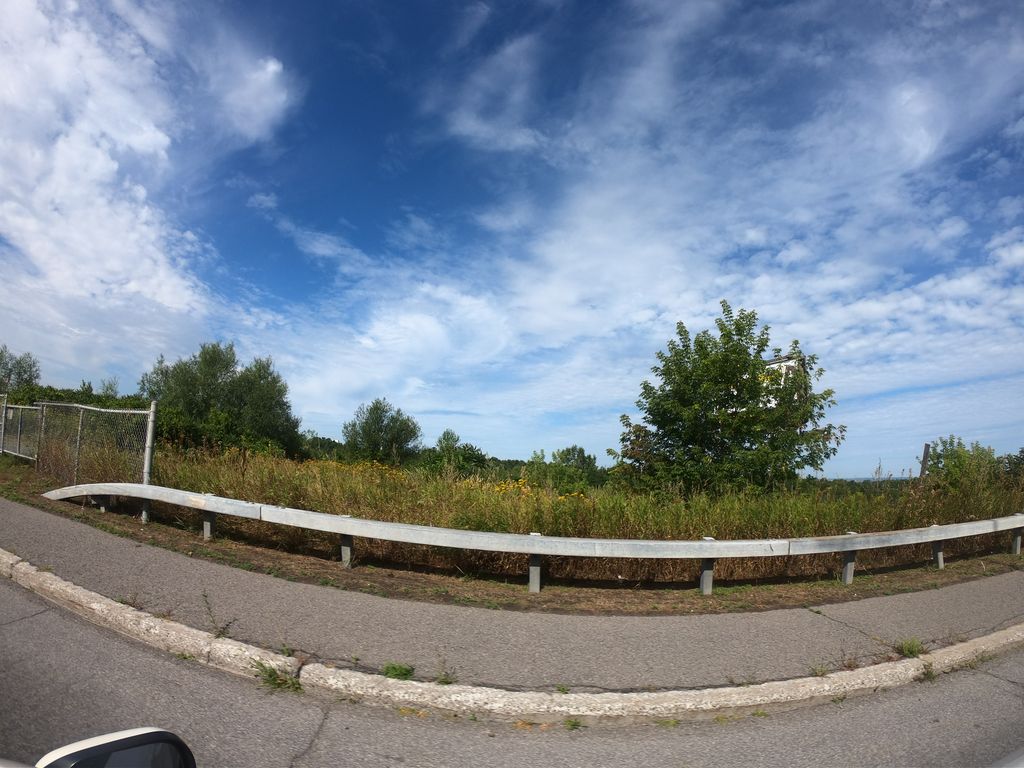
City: ottawa-gatineau